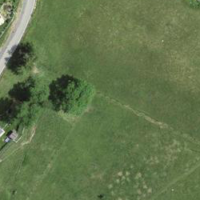
EUNIS habitat code: 25
Species observed at this site:
Menyanthes trifoliata